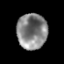
Tissue: prostate
Cell type: T cells
Senescence score: 0.3598
Nuclear area (px): 1050
Mean DAPI intensity: 132.47